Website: macys
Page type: gifting
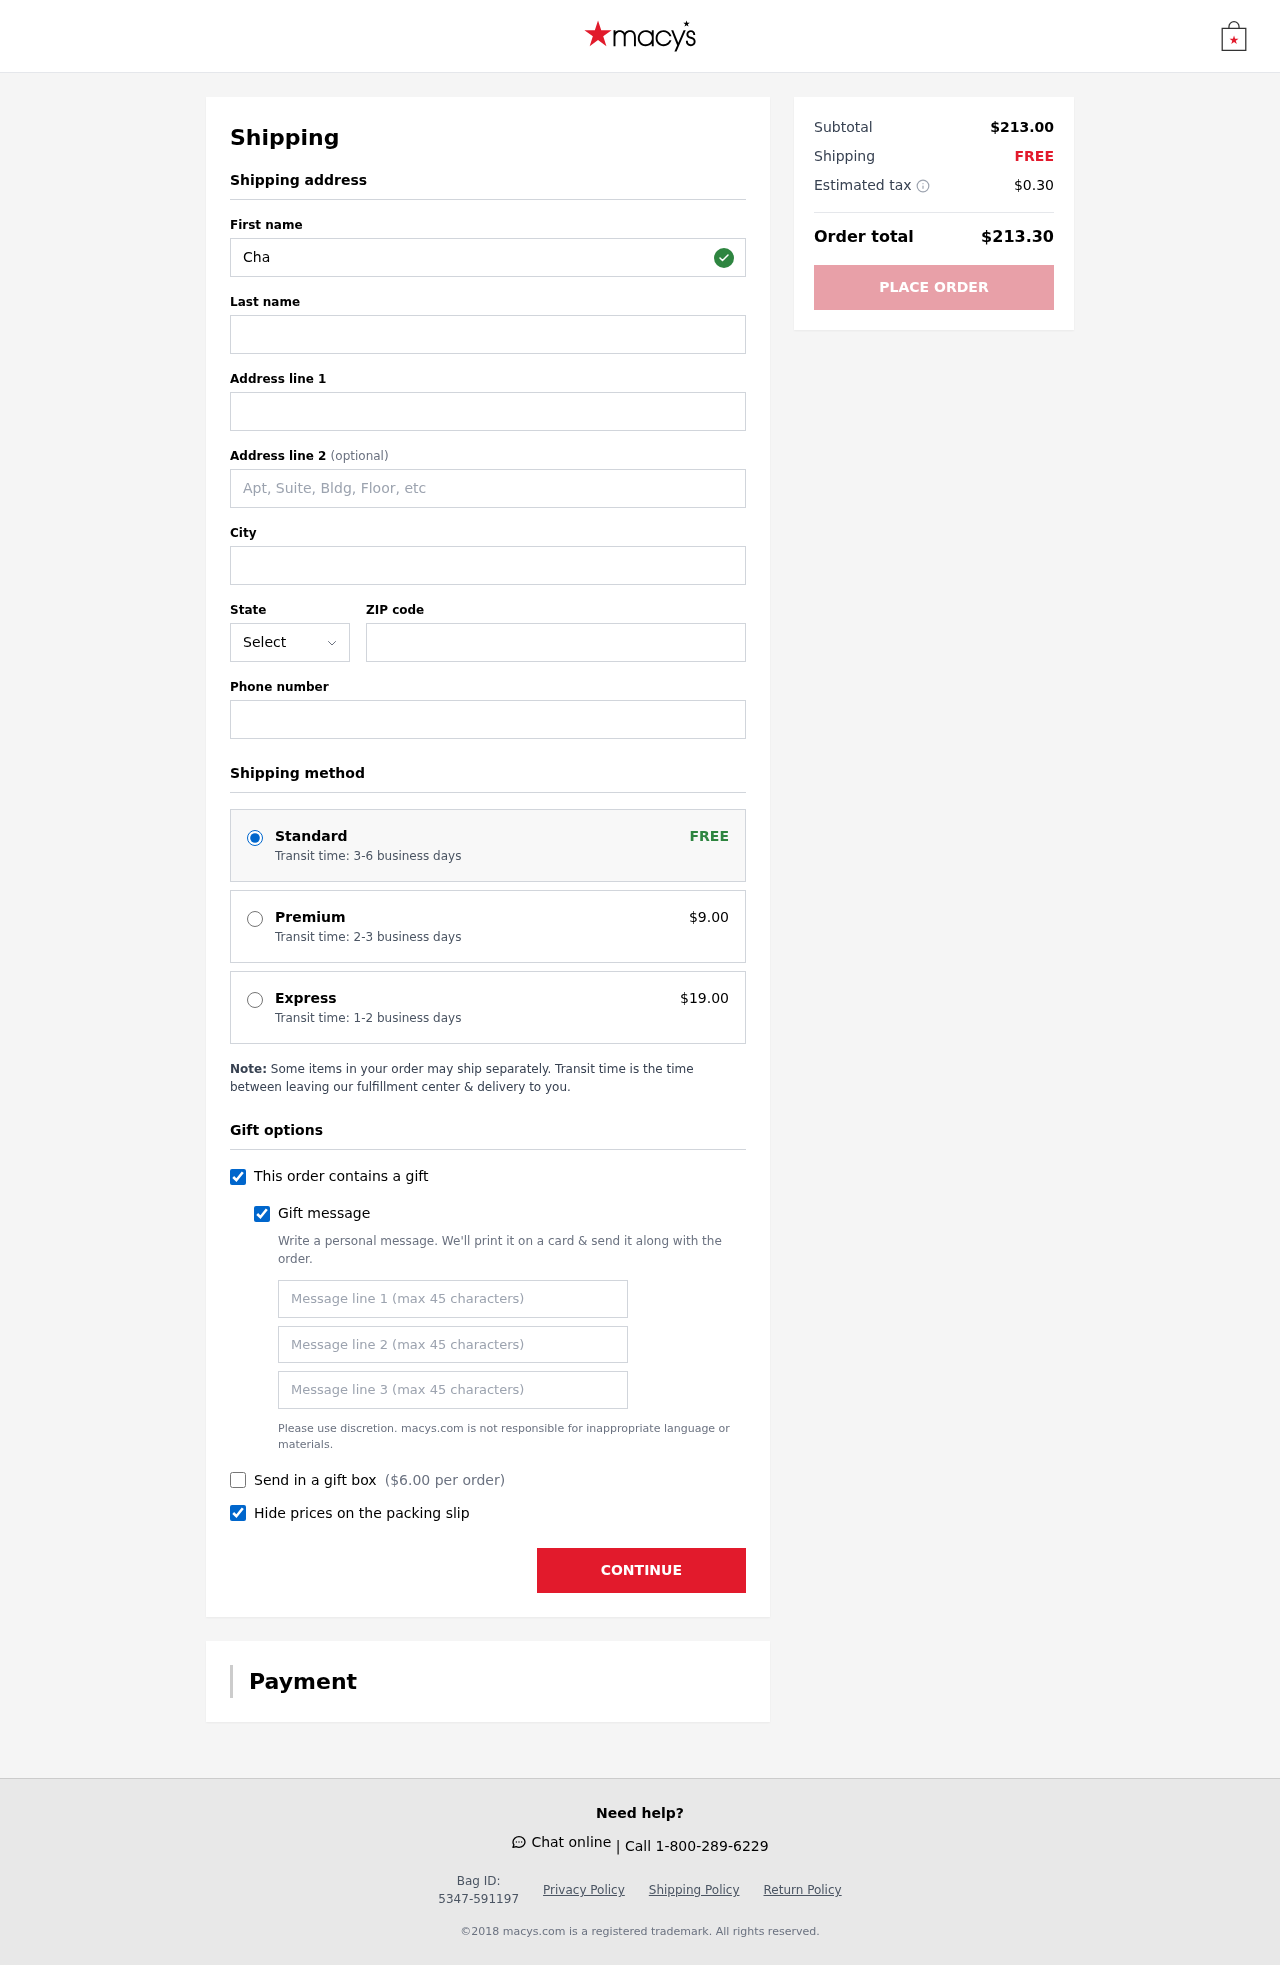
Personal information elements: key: PII_STATE_ABBR
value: DE
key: PII_FIRSTNAME
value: Chase
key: PII_LASTNAME
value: Rose
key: PII_STREET
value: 20300 Samuel Lakes Apt. 794
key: PII_STREET2
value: Suite 463
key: PII_CITY
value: Williamtown
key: PII_POSTCODE
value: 81965
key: PII_PHONE
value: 2418861223
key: PII_GIFT_MESSAGE
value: Hey Melissa, I remember you mentioning how much you needed some fresh shoes for those special occasions. I thought these would be perfect for you—they're stylish and classic, just like you! Enjoy stepping into something new!  Chase
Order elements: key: ORDER_SHIPPING_STANDARD
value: Transit time: 3-6 business days
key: ORDER_SHIPPING_PREMIUM
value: Transit time: 2-3 business days
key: ORDER_SHIPPING_PREMIUM_PRICE
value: $9.00
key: ORDER_SHIPPING_EXPRESS
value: Transit time: 1-2 business days
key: ORDER_SHIPPING_EXPRESS_PRICE
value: $19.00
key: ORDER_GIFT_BOX_PRICE
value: $6.00
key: ORDER_SUBTOTAL
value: $213.00
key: ORDER_SHIPPING_COST
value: FREE
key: ORDER_TAX
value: $0.30
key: ORDER_TOTAL
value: $213.30